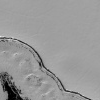
Atmospheric dust classification: not_dusty